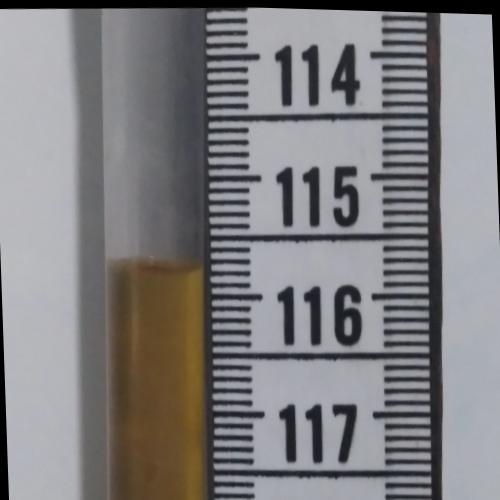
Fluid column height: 115.8 cm